Field crop: tomato
Growth stage: 1
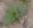
Species: solanum